Interaction volume radius: 5 \u00c5
Interaction volume height: 10 \u00c5
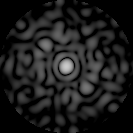
Disorder parameter: 0.8522